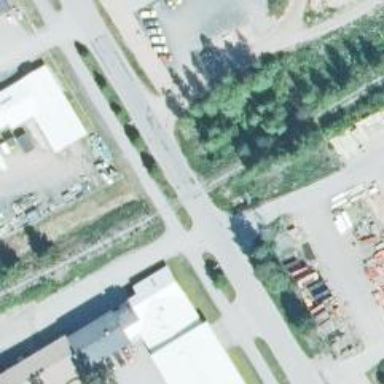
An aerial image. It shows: Abandoned railway.